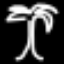
Label: palm tree